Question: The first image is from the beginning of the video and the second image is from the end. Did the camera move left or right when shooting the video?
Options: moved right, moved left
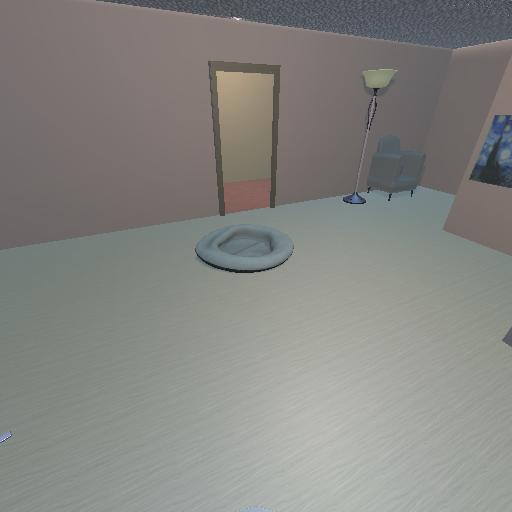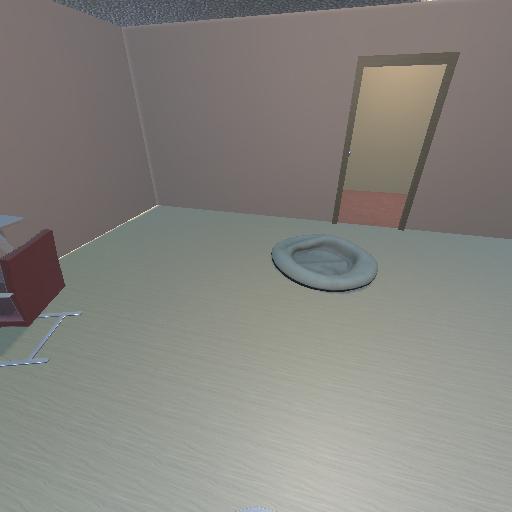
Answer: moved right